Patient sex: F
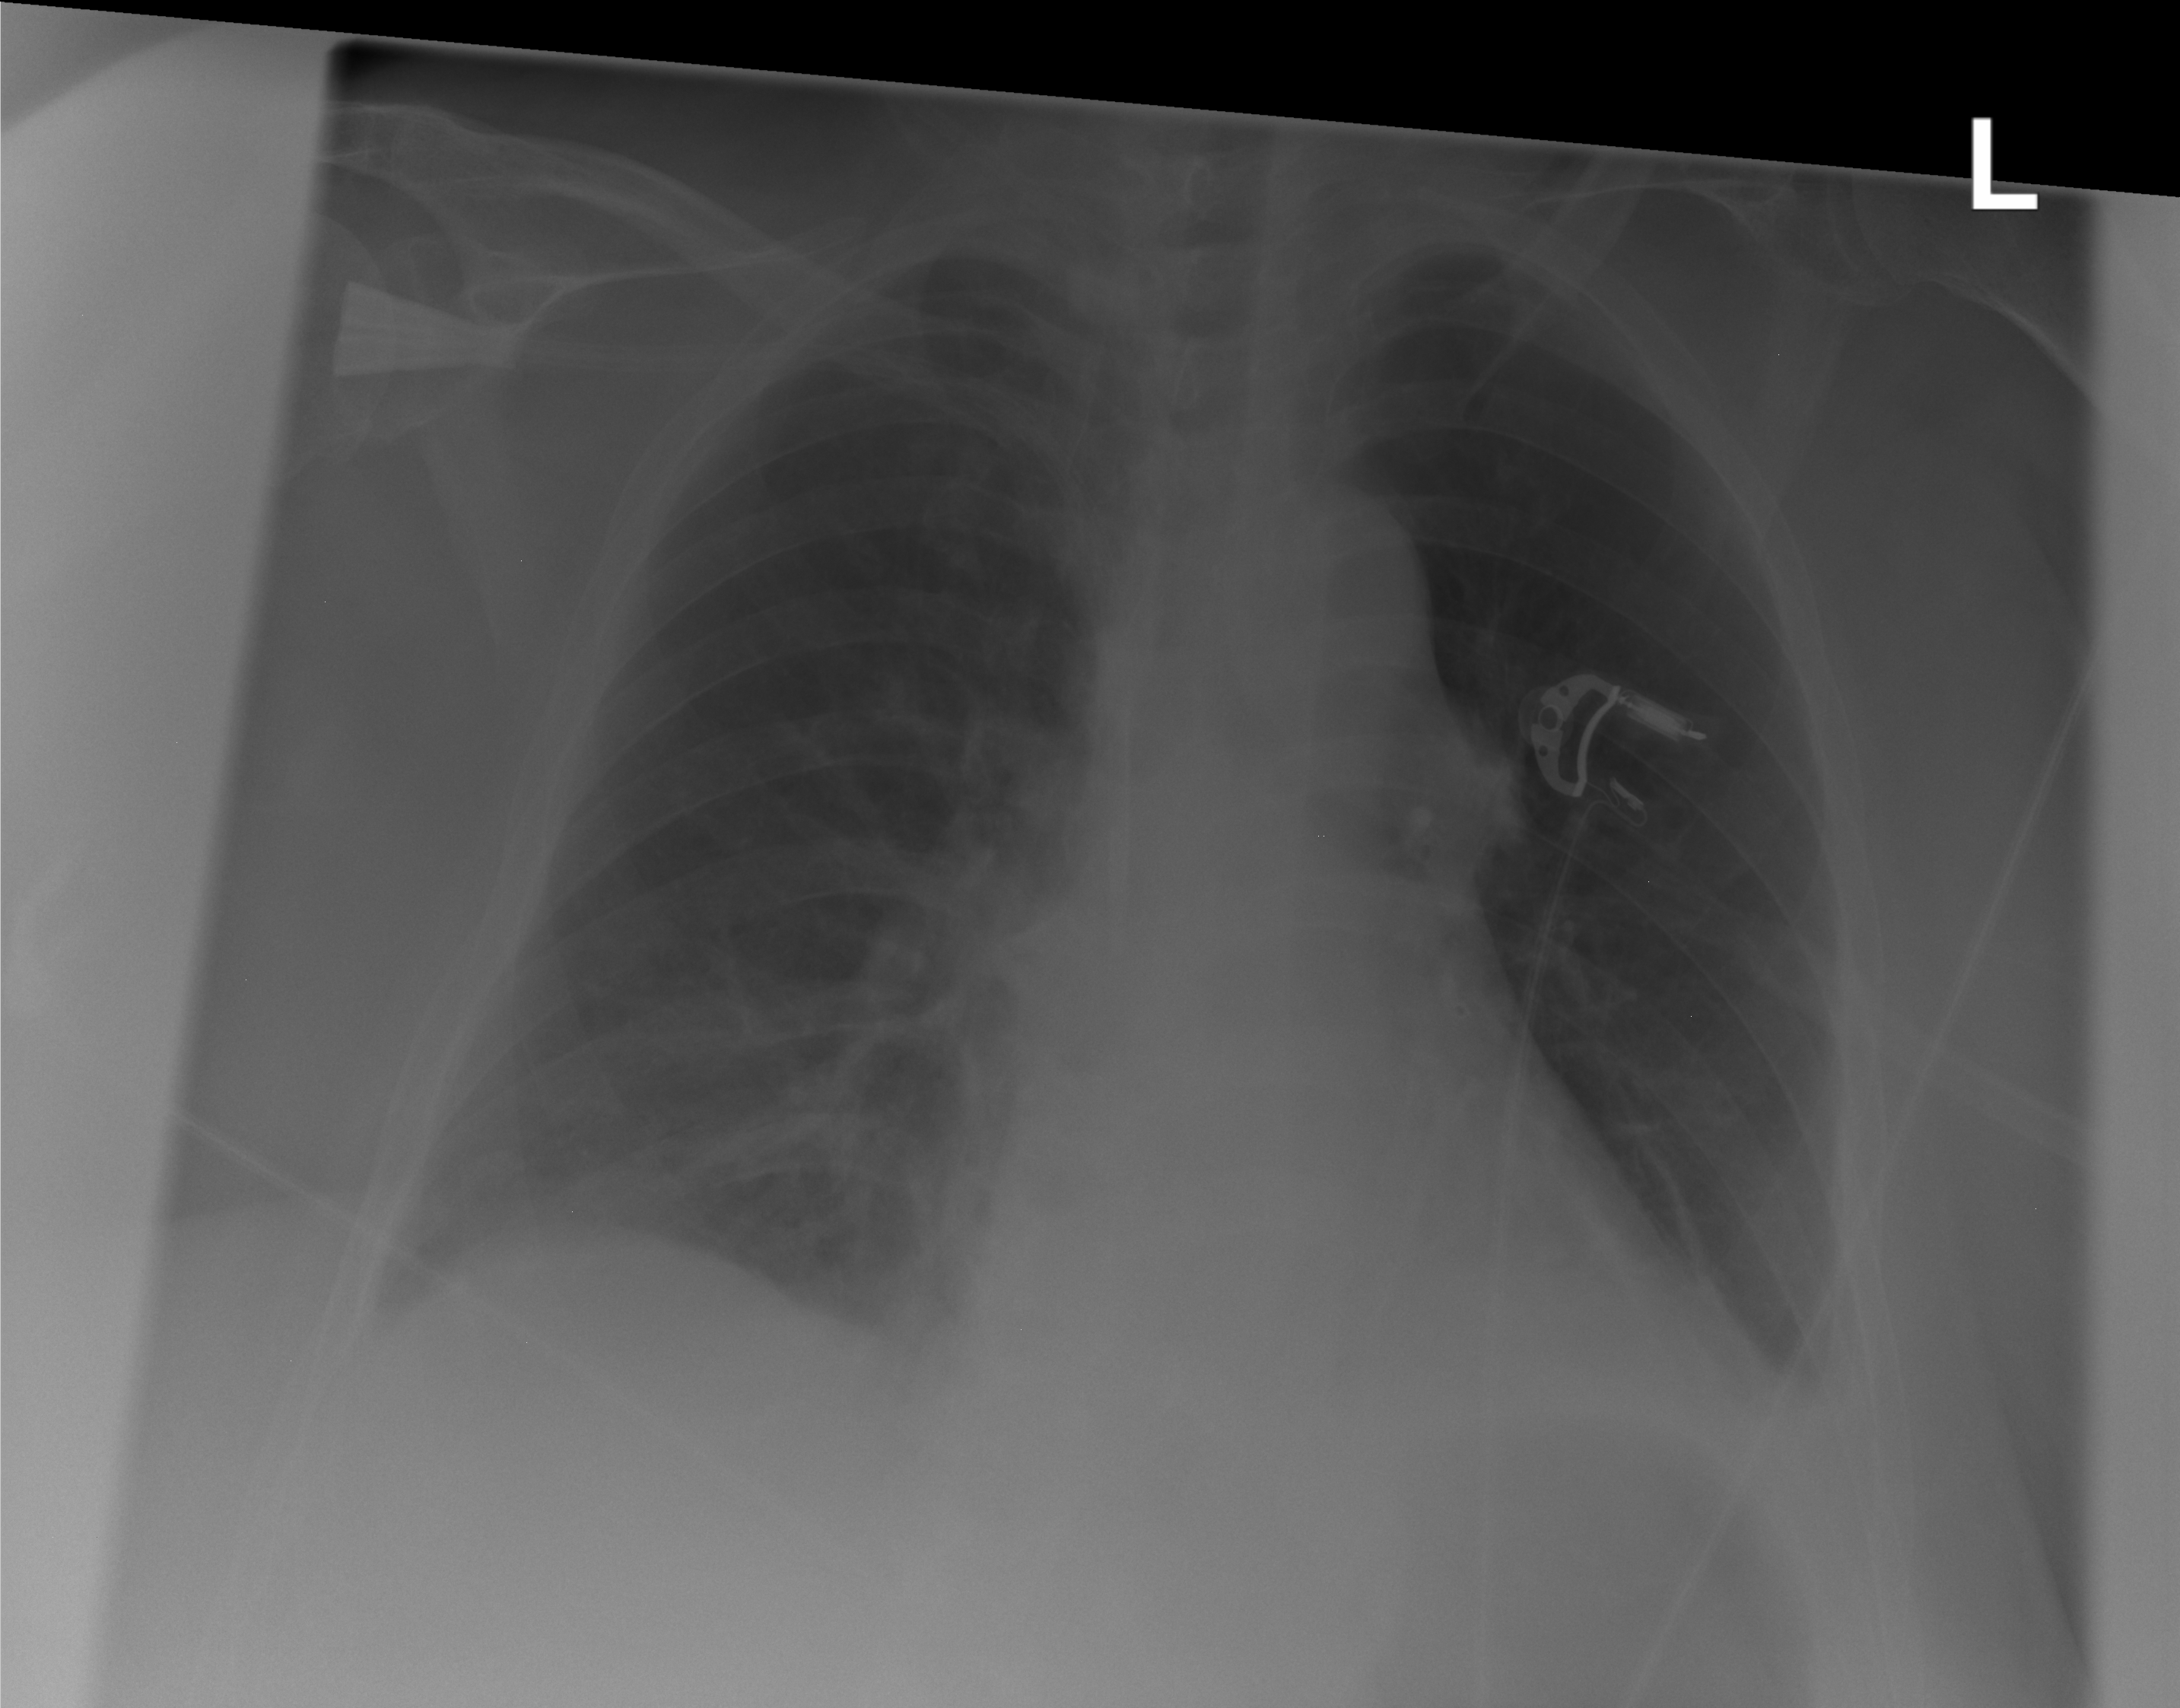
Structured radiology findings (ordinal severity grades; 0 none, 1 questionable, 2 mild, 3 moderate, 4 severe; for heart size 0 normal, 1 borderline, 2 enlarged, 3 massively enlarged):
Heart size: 0
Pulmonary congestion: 0
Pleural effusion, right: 0
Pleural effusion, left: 2
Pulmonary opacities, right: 0
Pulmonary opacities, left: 0
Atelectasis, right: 0
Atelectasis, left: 2